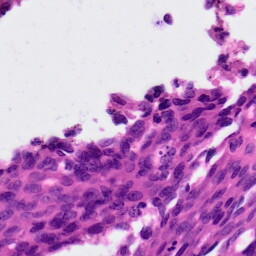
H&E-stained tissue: Ovarian